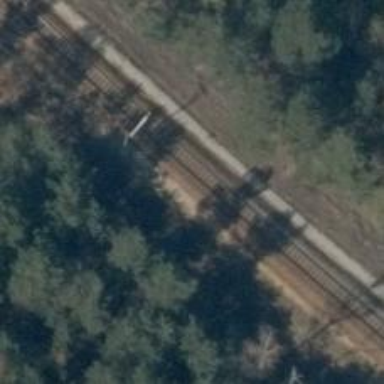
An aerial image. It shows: Solitary milestone along the railway.